Question: What Visual Studio 2010 extension or setting turns on the feature pictured below? It allows me to jump to the matching brace and for conditional statements, it gives me a peek of the condition at the closing brace.

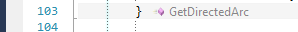
Answer: <URL>